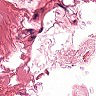
Metastatic tissue present: no